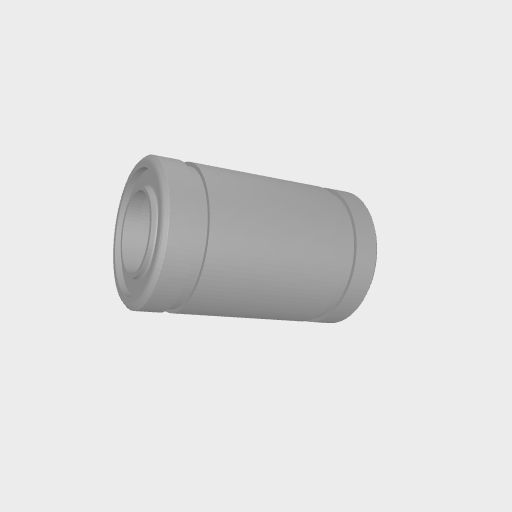
Part: LinearBearing8ID24